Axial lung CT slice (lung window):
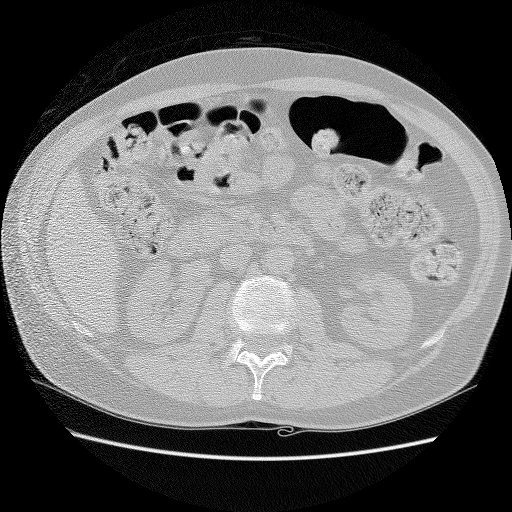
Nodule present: no